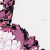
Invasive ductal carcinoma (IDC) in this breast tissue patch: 0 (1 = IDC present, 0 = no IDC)